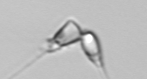
Label: Asterionellopsis_glacialis